Question: I use ajax in a small part of my application to post form variables to a php script that makes a query to my api.
Here is the form
'''
<input name="answer_id" id="answer_id<?= $i;?>" type="radio" style="width: 21px" value="<?= $ans_id; ?>"> <!-- I have a for loop here that provides 3 different answers for the radio button -->
<input name="question_id" id="question_id" type="hidden" style="width: 21px" value="<?= $question_id; ?>">
<input name="all_answers" id="all_answers" type="hidden" style="width: 21px" value='<?= serialize($answers); ?>'>
<input name="Submit" onclick="post_question()" type="submit" value="Submit" class="btn btn-success">
<input type="hidden" id="campaign_id" value="<?= $campaign; ?>">
'''
The post_question() function
'''
var responseData = [];
function post_question(){
var data = new FormData(),
obj,
campaign = document.getElementById('campaign_id').value;
data.append("all_answers", document.getElementById('all_answers').value);
data.append("question_id", document.getElementById('question_id').value);
data.append("campaign_id", document.getElementById('campaign_id').value);
load_post("controllers/post_question.php", data);
var tempVar = responseData['response'];//The problem begins here. responseData['response'] appears to be an empty string
console.log("tempVar variable: " + tempVar);
console.log(tempVar);
}
'''
The load_post() function
'''
function load_post(url, params){
new imageLoader(cImageSrc, 'startAnimation()');
var xhr,
response = [];
if(typeof XMLHttpRequest !== 'undefined') xhr = new XMLHttpRequest();
else {
var versions = ["MSXML2.XmlHttp.5.0",
"MSXML2.XmlHttp.4.0",
"MSXML2.XmlHttp.3.0",
"MSXML2.XmlHttp.2.0",
"Microsoft.XmlHttp"]
for(var i = 0, len = versions.length; i < len; i++) {
try {
xhr = new ActiveXObject(versions[i]);
break;
}
catch(e){}
} // end for
}
xhr.onreadystatechange = ensureReadiness;
function ensureReadiness() {
if (xhr.readyState !== 4) {
return;
}
responseData['response'] = xhr.responseText;
responseData['code'] = xhr.status;
}
xhr.open('POST', url, true);
xhr.send(params);
responseData['response'] = xhr.responseText;
responseData['code'] = xhr.status;
return responseData;
}
'''
The variable 'responseData' is a global variable. It is an array. 'responseData['response']' is a json array containing an object.
'''
[{"id":"10082","question_id":"26","answer_id":"46","profile_id":"42121","correct":"1","attempts":"8"}]
'''
and that is what is returned from the post_question.php page. What I have trouble doing is accessing that JSON object, I've tried storing it in a global variable and I've tried passing it to another function with no success. And for some reason the global variable says its an empty string. however, using firebug checking the responseData variable, this is what I get:

<URL> there's a few other resources I've gone to that didn't quite help solve my problem.
What I would like is to either pass the responseData variable that gets saved in load_post() or access that variable from the post_question() function, it is a global variable after all. Any help would be appreciated.
P.S. I'm new to javascript.
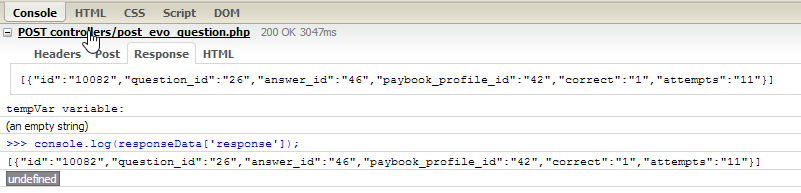
Answer: This line of code
'''
load_post("controllers/post_question.php", data);
'''
is async, so the following line will access an empty array in 'responseData'.
To handle the async nature of the AJAX call you have to pass a callback that would be called at the end of the AJAX task, something like:
'''
function load_post(url, params, callback){
new imageLoader(cImageSrc, 'startAnimation()');
var xhr,
response = [];
if(typeof XMLHttpRequest !== 'undefined') xhr = new XMLHttpRequest();
else {
var versions = ["MSXML2.XmlHttp.5.0",
"MSXML2.XmlHttp.4.0",
"MSXML2.XmlHttp.3.0",
"MSXML2.XmlHttp.2.0",
"Microsoft.XmlHttp"]
for(var i = 0, len = versions.length; i < len; i++) {
try {
xhr = new ActiveXObject(versions[i]);
break;
}
catch(e){}
} // end for
}
xhr.onreadystatechange = ensureReadiness;
function ensureReadiness() {
if (xhr.readyState !== 4) {
return;
}
responseData['response'] = xhr.responseText;
responseData['code'] = xhr.status;
callback(responseData);
}
xhr.open('POST', url, true);
xhr.send(params);
}
function post_question(){
var data = new FormData(),
obj,
campaign = document.getElementById('campaign_id').value;
data.append("all_answers", document.getElementById('all_answers').value);
data.append("question_id", document.getElementById('question_id').value);
data.append("campaign_id", document.getElementById('campaign_id').value);
load_post("controllers/post_question.php", data, processNewData);
}
function processNewData(newData){
var tempVar = newData['response']; // or you can use responseData at this point as well
console.log("tempVar variable: " + tempVar);
console.log(tempVar);
}
'''
In the implementation above I'm passing 'responseData' as argument of the callback, but because it is a global variable you can also call the callback without arguments and access it if you want.